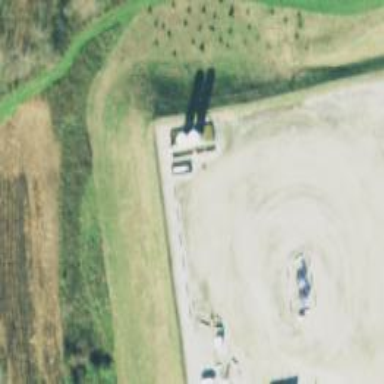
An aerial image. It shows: Storage tank with man-made structure.